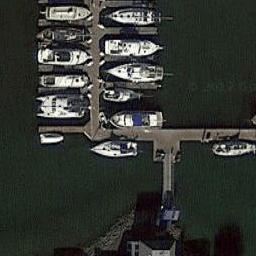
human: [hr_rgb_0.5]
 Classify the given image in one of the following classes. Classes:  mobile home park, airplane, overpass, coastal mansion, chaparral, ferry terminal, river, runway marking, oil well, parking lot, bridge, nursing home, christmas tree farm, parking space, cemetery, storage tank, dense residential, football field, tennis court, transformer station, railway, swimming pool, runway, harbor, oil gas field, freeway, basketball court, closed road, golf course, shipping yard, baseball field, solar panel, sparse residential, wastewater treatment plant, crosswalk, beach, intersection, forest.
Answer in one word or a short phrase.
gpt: harbor